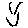
Label: smiley face